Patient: sex F, age 26
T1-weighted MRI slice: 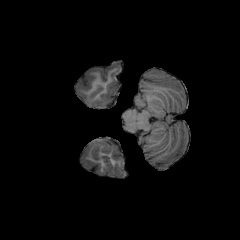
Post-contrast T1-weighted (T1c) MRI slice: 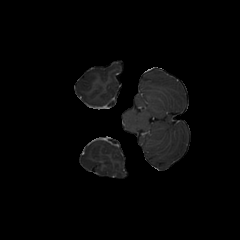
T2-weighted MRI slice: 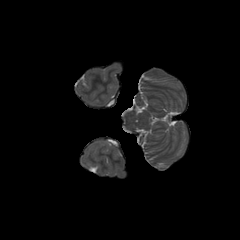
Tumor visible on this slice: no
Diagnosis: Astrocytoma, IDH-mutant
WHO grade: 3